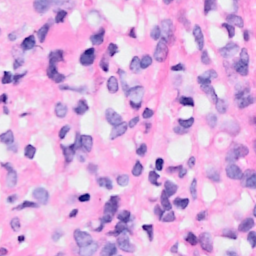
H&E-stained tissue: Breast